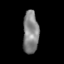
Tissue: skin
Cell type: Epithelial cells
Senescence score: 0.198
Nuclear area (px): 658
Mean DAPI intensity: 131.309